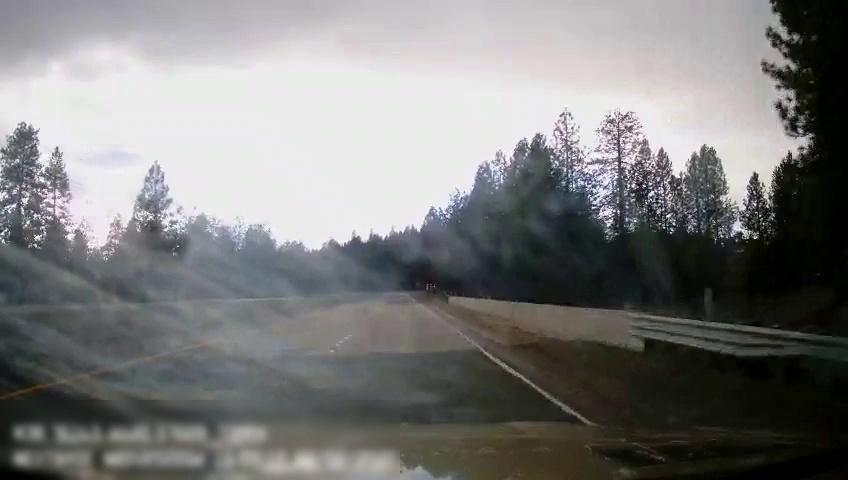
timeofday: Day
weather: Cloudy
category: Drivable Space
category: Drivable Space
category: Lanes | Current Lane
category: Lanes | Current Lane
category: Lanes | Alternate Lane